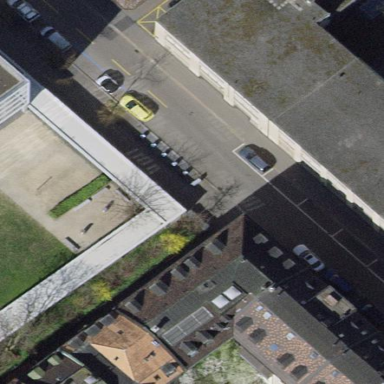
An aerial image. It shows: Parking lane for vehicles.